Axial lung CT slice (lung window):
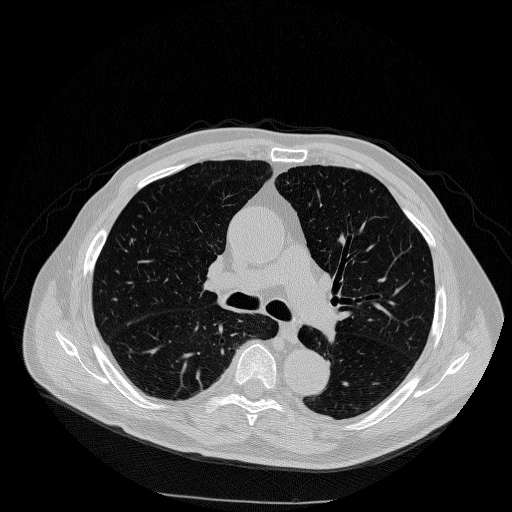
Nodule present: no